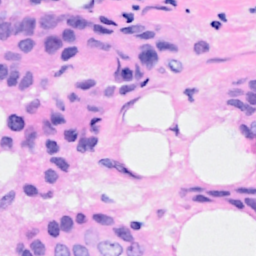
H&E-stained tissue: Breast